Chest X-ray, PA view. Patient: 64 years old, sex F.
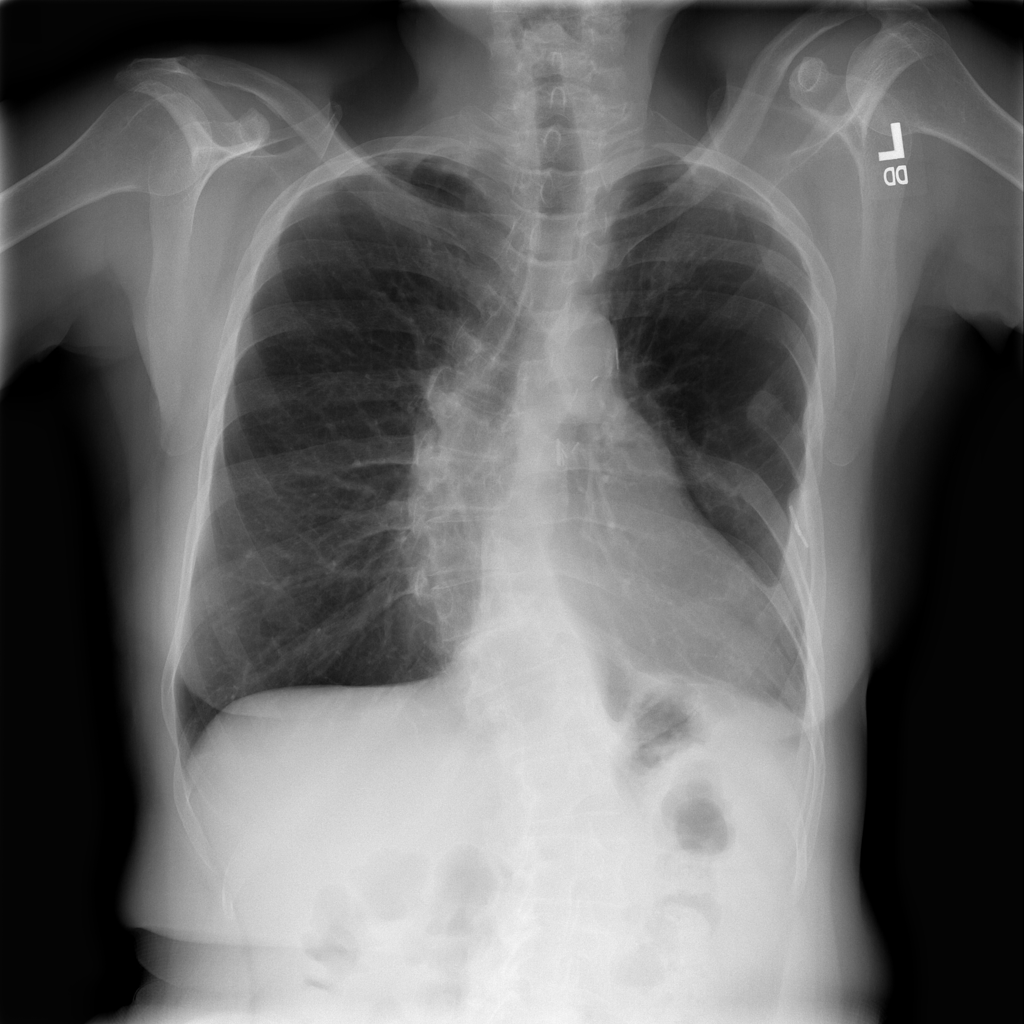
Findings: Mass